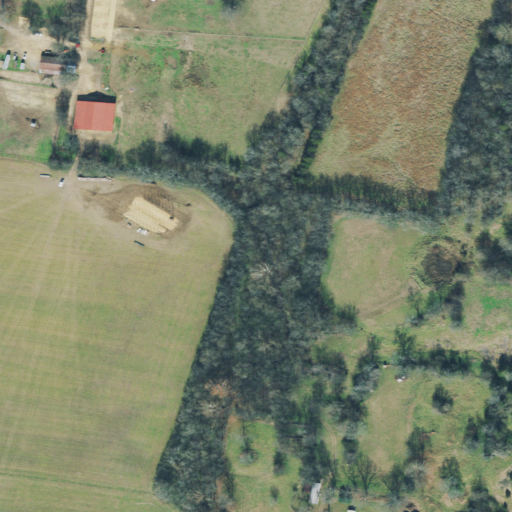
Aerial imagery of valley in Tennessee named Pack Hollow containing pasture, deciduous forest, mixed forest, open development, and low intensity development